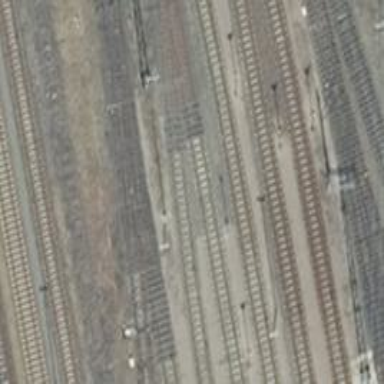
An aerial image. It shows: Railway switch with the turnout on the left side.